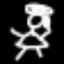
Label: angel